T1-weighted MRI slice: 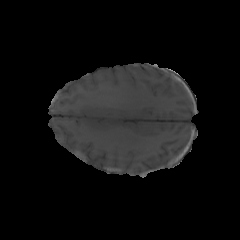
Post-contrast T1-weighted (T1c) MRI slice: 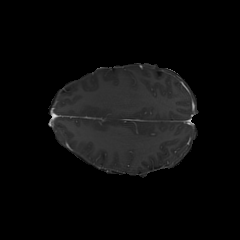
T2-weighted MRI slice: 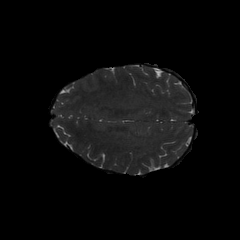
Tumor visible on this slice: no